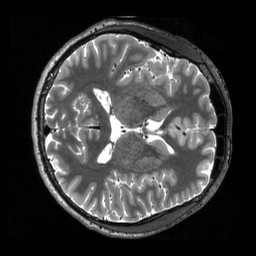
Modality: T2w
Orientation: axial
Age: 29
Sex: male
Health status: healthy
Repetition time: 3.2 s
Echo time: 0.563 s